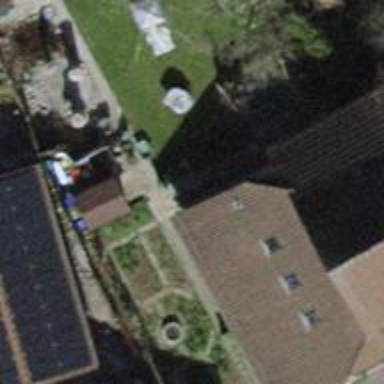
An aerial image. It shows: Building with tile roof.